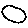
Label: moon